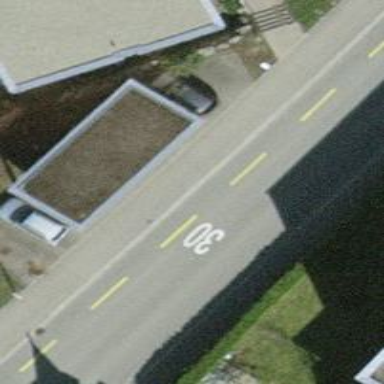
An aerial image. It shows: Carport structure.